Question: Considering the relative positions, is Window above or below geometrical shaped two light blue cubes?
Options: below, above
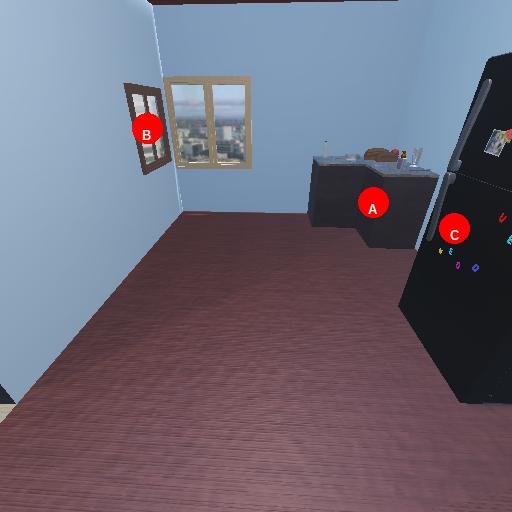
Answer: below